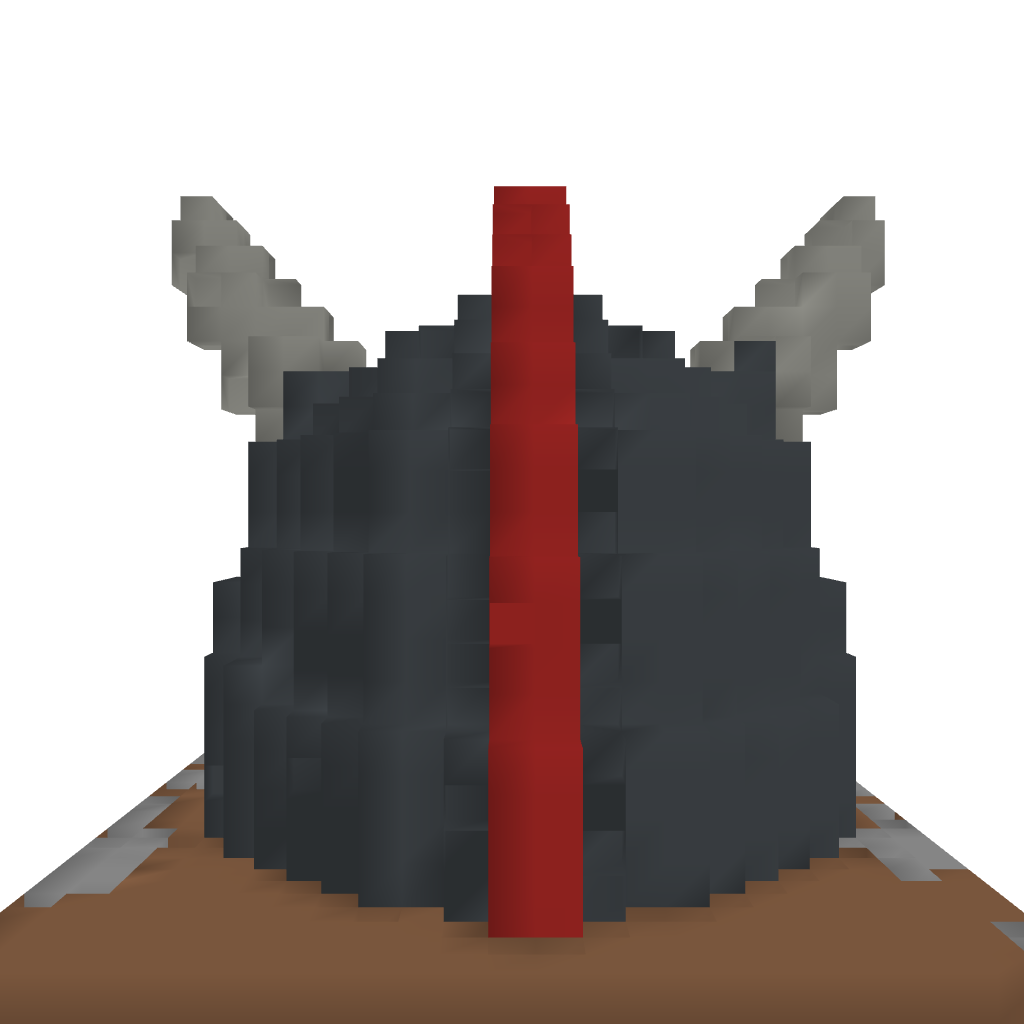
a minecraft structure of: Helmet Armor Shop